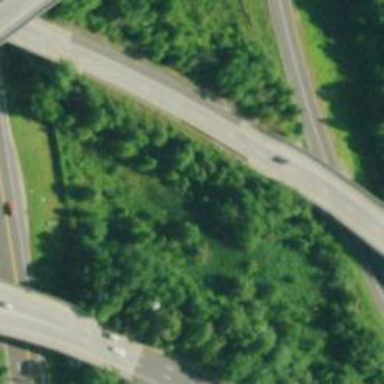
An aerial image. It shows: Bridge on urban freeway/expressway motorway.